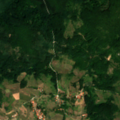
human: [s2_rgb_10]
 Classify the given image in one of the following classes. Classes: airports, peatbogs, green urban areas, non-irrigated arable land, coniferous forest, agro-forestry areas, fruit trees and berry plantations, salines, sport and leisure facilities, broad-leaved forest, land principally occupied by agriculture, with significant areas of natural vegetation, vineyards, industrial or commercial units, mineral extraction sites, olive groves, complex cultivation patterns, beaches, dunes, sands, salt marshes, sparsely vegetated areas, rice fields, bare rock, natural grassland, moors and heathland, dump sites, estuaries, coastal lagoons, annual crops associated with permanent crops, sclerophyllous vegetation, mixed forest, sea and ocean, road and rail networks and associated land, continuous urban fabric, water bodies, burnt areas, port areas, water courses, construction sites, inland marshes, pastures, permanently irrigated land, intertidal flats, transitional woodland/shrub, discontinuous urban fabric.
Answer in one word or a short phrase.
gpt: complex cultivation patterns, land principally occupied by agriculture, with significant areas of natural vegetation, broad-leaved forest, mixed forest